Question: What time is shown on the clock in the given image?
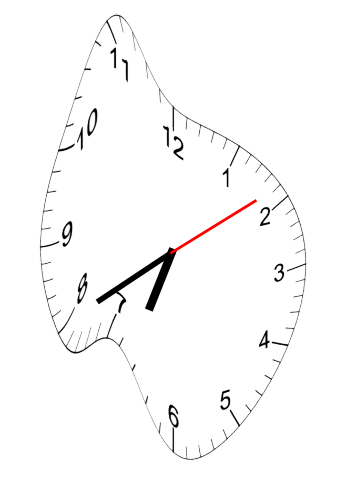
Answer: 06:40:09